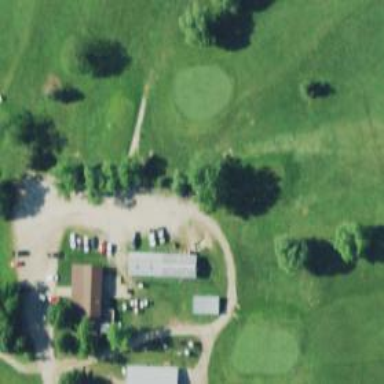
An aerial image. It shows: Path for both roads and golfers.